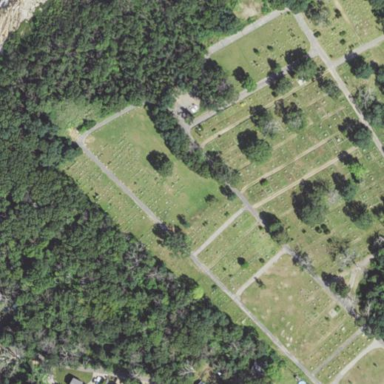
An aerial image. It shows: Cemetery that holds historical significance.